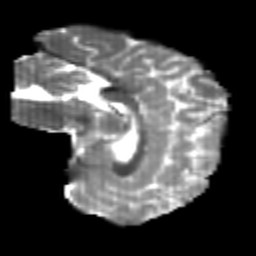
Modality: T2w
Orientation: sagittal
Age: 19
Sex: male
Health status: healthy
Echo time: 0.074 s